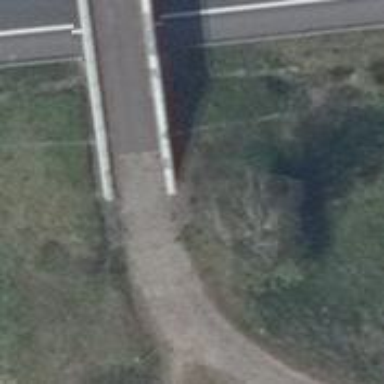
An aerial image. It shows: Asphalt track on bridge with Grade 1 track type.